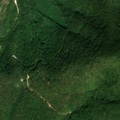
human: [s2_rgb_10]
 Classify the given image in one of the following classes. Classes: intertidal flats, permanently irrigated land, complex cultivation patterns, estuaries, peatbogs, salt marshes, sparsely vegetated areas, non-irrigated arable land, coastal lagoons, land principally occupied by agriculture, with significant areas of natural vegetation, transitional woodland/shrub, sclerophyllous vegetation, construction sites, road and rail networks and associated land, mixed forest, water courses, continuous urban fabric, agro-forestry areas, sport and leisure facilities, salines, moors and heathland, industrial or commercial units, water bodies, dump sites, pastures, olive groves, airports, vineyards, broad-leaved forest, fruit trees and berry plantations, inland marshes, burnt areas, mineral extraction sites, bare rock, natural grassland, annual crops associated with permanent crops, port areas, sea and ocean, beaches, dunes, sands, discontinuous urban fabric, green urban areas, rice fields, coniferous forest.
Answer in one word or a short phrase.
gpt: land principally occupied by agriculture, with significant areas of natural vegetation, broad-leaved forest